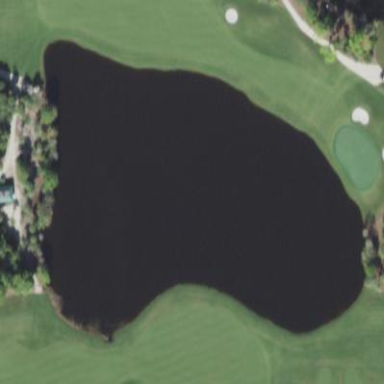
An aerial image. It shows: Water hazard on golf course.